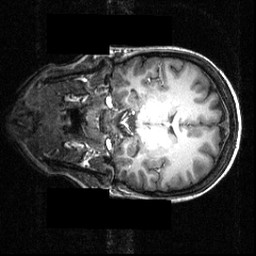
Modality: T1w
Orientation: coronal
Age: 25
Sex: female
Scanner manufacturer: siemens
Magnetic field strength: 3.951 T
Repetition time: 1.5 s
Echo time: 0.00335 s